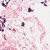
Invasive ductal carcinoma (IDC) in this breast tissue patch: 0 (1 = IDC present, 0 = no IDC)